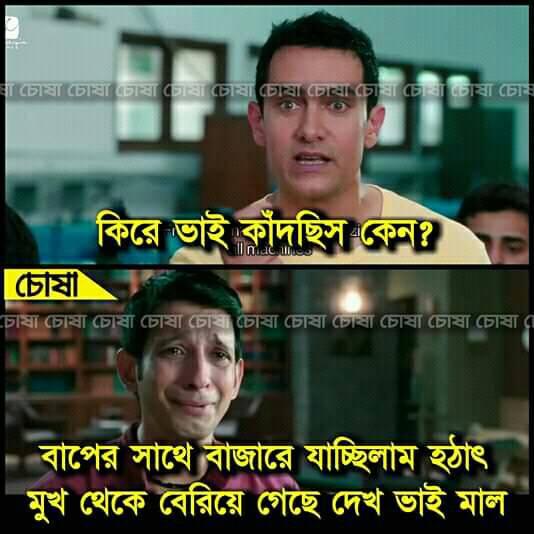
Caption: কিরে ভাই কাঁদছিস কেন ?    বাপের সাথে বাজারে যাচ্ছিলাম হঠাত মুখ থেকে বেরিয়ে গেছে দেখ ভাই মাল
Label: non-hate